Question: I have two columns inside a container. The left column is actually a filter and I want it to expand and collapse without moving the right column of the NEXT ROW downwards.

In the image you can see the Box. When I click on the arrow at the bottom of that box. the menu inside expands. It makes the column under it to move downwards, which is okay.
But Along with the charges box. the column next to it also goes down. I want Right Columns to stay where they are. And only the left ones to move up and down.
Any leads ?
Here's my HTML code
'''
<div class="container">
<div class="col-xs-3">
<div class="content_left">
<span class="expand-collapse-text exp"><i class="fa fa-sort-desc"></i> </span>
<div class="left-title"> Speciality </div>
<div class="content-left1">
<span class="expand-collapse-text exp" > <i class="fa fa-sort-desc"></i></span>
<div class="left-title"> Multi Speciality </div>
<div class="left_options">
<input value="1" id="ca1" class="handleclick" type="checkbox" name="ca"><label for="ca1"><span></span>Heart</label> <br>
<input value="2" id="ca2" class="handleclick" type="checkbox" name="ca"><label for="ca2"><span></span>General</label> <br>
<input value="3" id="ca3" class="handleclick" type="checkbox" name="ca"><label for="ca3"><span></span>Dental</label> <br>
<input value="16" id="ca16" class="handleclick" type="checkbox" name="ca"><label for="ca16"><span></span>Maternity</label> <br>
<input value="17" id="ca17" class="handleclick" type="checkbox" name="ca"><label for="ca17"><span></span>Orthopedic</label> <br>
<input value="18" id="ca18" class="handleclick" type="checkbox" name="ca"><label for="ca18"><span></span>Pediatric</label> <br>
<input value="19" id="ca19" class="handleclick" type="checkbox" name="ca"><label for="ca19"><span></span>Mental Health</label>
<br>
</div>
<span class="expand-collapse-text exp"> <i class="fa fa-sort-desc"></i> </span>
<div class="left-title"> Speciality </div>
<span class="expand-collapse-text exp"> <i class="fa fa-sort-desc"></i> </span>
<div class="left-title"> Speciality </div>
</div>
</div>
</div>
<div class="col-xs-9 right-box">
<div class="content_header col-md-12">
<div class="col-xs-1">
<img src="#" alt=""/>
</div>
<div class="col-xs-4 Hospital_name">
Cloud Nine Hospital
</div>
<div class="col-xs-3 Hospital_speciality Hospital_type">
Maternity Hospital
</div>
<div class="col-xs-1 hospital_location Hospital_location">
Bangalore
</div>
<div class="col-xs-1 col-xs-offset-1">
</div>
<div class="col-xs-1">
4.2
</div>
</div>
<div class="Hospital_Details">
<div class="col-xs-5" style="margin-left: -3.55%;">
<img src="images/1.jpg" class="img-responsive"/>
</div>
<div class="col-xs-7 fee">
Consultation fee: <span style="margin-left: 10%; color: skyblue">Rs: 500</span> <span style="margin-left: 3%; color: gainsboro">Onwards</span>
<br>
<br>
Ward Charges <span style="margin-left: 13.5%; color: skyblue">Rs: 500</span> <span style="margin-left: 3%; color: gainsboro">Onwards</span>
<br>
<br>
<br>
Contact: <span style="margin-left: 23%; color: darkblue">Jayanagar</span> <span style="margin-left: 3%; color: skyblue"><PHONE></span>
<br>
<br>
<div class="col-xs-5">
<ul class="list-inline list-unstyled">
<li><img src="#"/></li>
<li><img src="#"/></li>
<li><img src="#"/></li>
<li><img src="#"/></li>
</ul>
</div>
<br>
<hr>
<div class="col-xs-12">
<div class="col-xs-5"> View More Details <span> > </span>
</div>
<div class="col-xs-offset-2 col-xs-5">
<input type="submit" value="Book Appointment" class="appointment" />
</div>
</div>
</div>
</div>
</div>
</div>
<!-- Column two-->
<div class="container">
<div class="div col-xs-3">
<div class="content_left">
<span class="expand-collapse-text exp"> <i class="fa fa-sort-desc"></i> </span>
<div class="left-title">
Charges <select name="Charges">
<option>In Rupees </option>
<option></option>
</select>
</div>
<div class="content-left1">
<input type="text" id="amount" readonly >
<div id="slider-range"></div>
<br>
<input type="text" id="amount1" readonly>
<div id="slider-range1"></div>
</div>
</div>
</div>
<div class="col-xs-9 right-box">
<div class="content_header col-md-12">
<div class="col-xs-1">
<img src="#" alt=""/>
</div>
<div class="col-xs-4 Hospital_name">
Cloud Nine Hospital
</div>
<div class="col-xs-3 Hospital_speciality Hospital_type">
Maternity Hospital
</div>
<div class="col-xs-1 hospital_location Hospital_location">
Bangalore
</div>
<div class="col-xs-1 col-xs-offset-1">
</div>
<div class="col-xs-1">
4.2
</div>
</div>
<div class="Hospital_Details">
<div class="col-xs-5" style="margin-left: -3.55%;">
<img src="images/1.jpg" class="img-responsive"/>
</div>
<div class="col-xs-7 fee">
Consultation fee: <span style="margin-left: 10%; color: skyblue">Rs: 500</span> <span style="margin-left: 3%; color: gainsboro">Onwards</span>
<br>
<br>
Ward Charges <span style="margin-left: 13.5%; color: skyblue">Rs: 500</span> <span style="margin-left: 3%; color: gainsboro">Onwards</span>
<br>
<br>
<br>
Contact: <span style="margin-left: 23%; color: darkblue">Jayanagar</span> <span style="margin-left: 3%; color: skyblue"><PHONE></span>
<br>
<br>
<div class="col-xs-5">
<ul class="list-inline list-unstyled">
<li><img src="#"/></li>
<li><img src="#"/></li>
<li><img src="#"/></li>
<li><img src="#"/></li>
</ul>
</div>
<br>
<hr>
<div class="col-xs-12">
<div class="col-xs-5"> View More Details <span> > </span>
</div>
<div class="col-xs-offset-2 col-xs-5">
<input type="submit" value="Book Appointment" class="appointment" />
</div>
</div>
</div>
</div>
</div>
</div>
'''
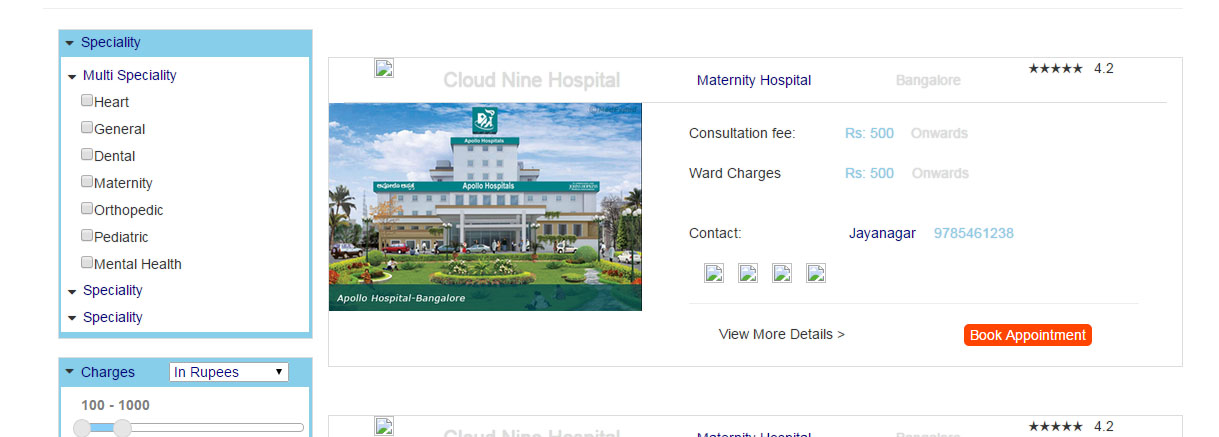
Answer: You need to restructure your markup. Looking at your page design I think at higher level it should have only 1 container and it should contain 2 columns. So your "Specialty" and "Charges" section should come under 1 column i.e "col-xs-3" and other will have "col-xs-9 right-box".
<URL>